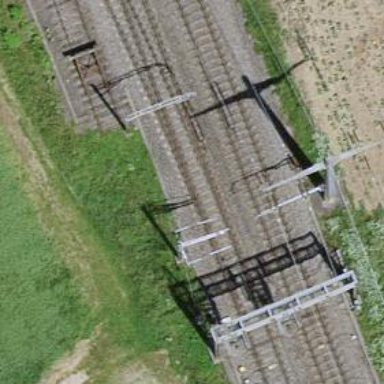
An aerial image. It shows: Single railway track with electrified contact line.